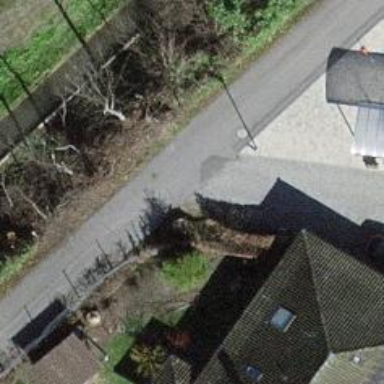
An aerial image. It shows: Residential road with asphalt surface.